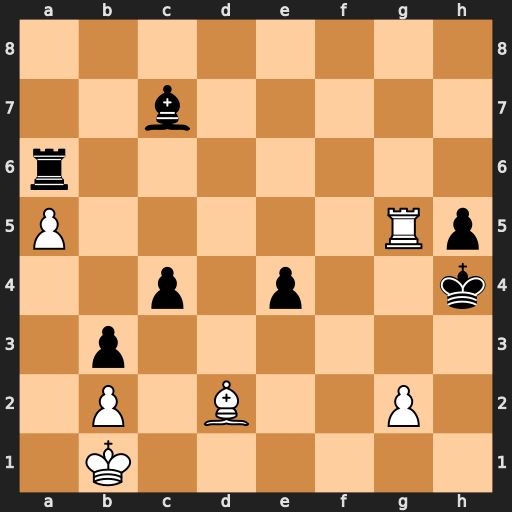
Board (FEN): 8/2b5/r7/P5Rp/2p1p2k/1p6/1P1B2P1/1K6
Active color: w
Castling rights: -
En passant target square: -
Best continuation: Rg8 Bxa5 Bf4 Be1 Bc7 Ra8 Rxa8